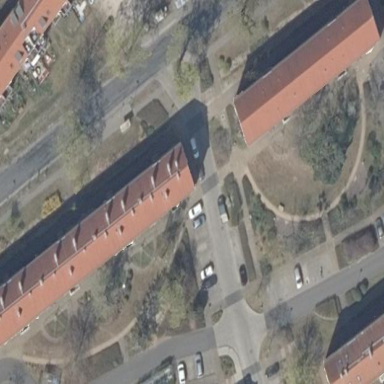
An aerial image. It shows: Residential building with gabled roof.